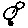
Label: bird